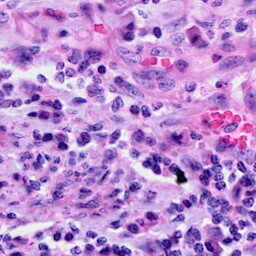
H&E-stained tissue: Cervix